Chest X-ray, AP view. Patient: 53 years old, sex F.
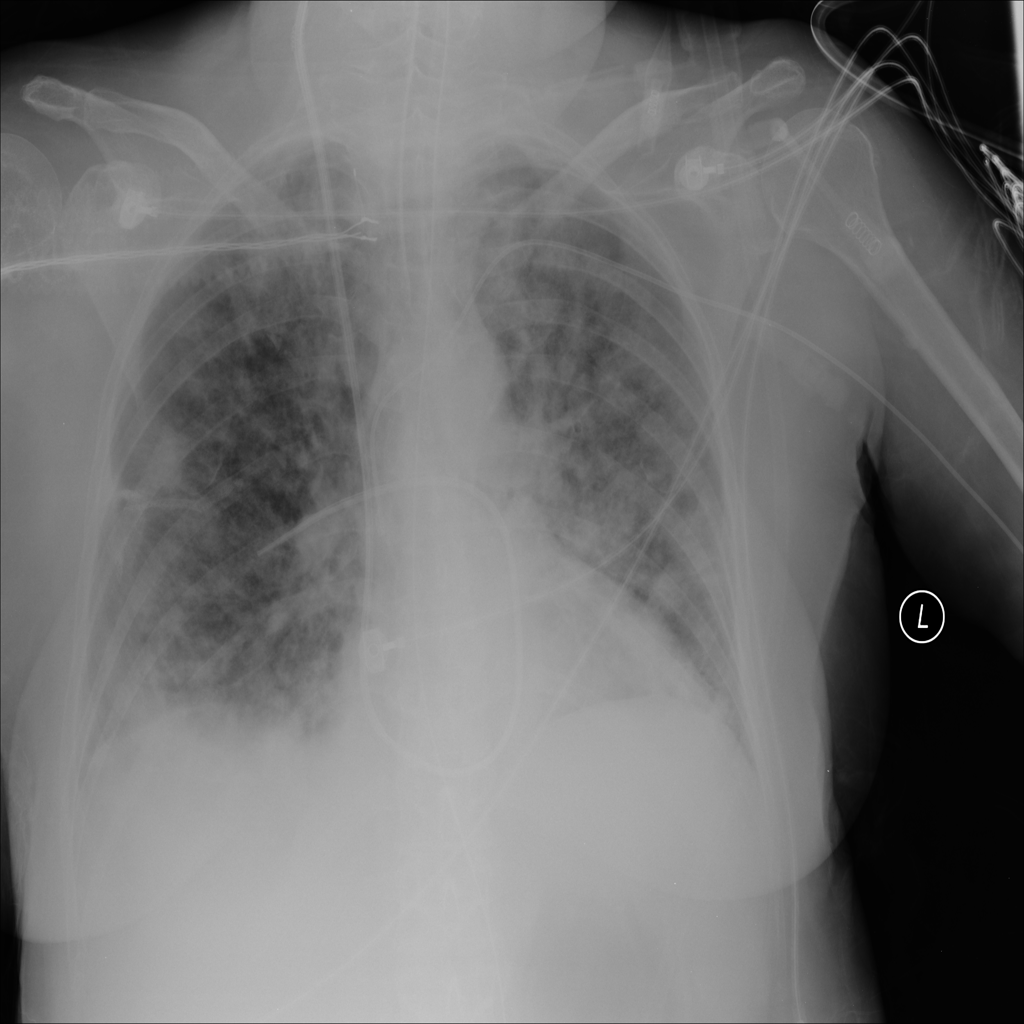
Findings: No Finding